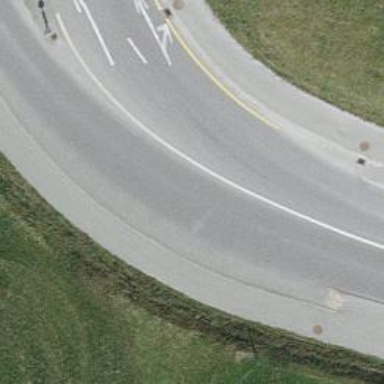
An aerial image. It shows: Residential road with asphalt surface. There are sidewalks on both sides of the road.